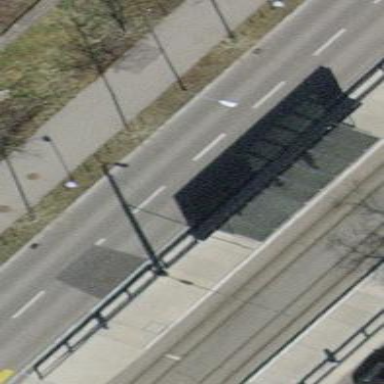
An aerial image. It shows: Shelter for public transport.